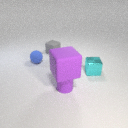
small purple rubber cylinder below large purple rubber cube